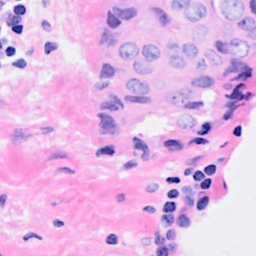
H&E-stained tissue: Breast